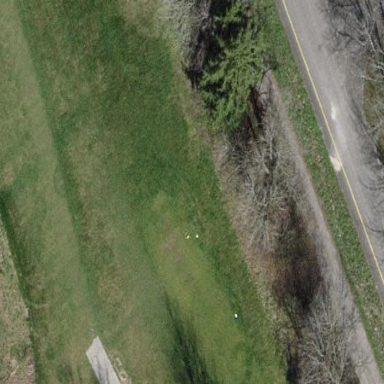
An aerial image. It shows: Golf tee on grass surface.